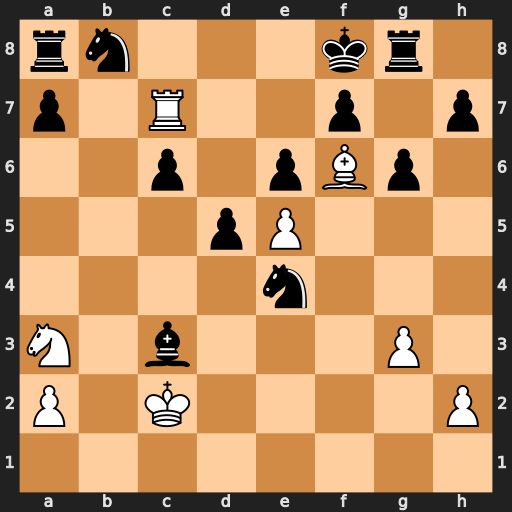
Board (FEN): rn3kr1/p1R2p1p/2p1pBp1/3pP3/4n3/N1b3P1/P1K4P/8
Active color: w
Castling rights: -
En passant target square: -
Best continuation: Rc8#